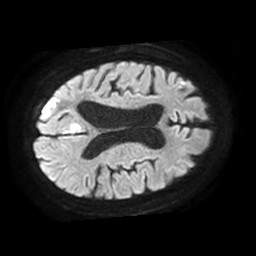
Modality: TRACE
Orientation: axial
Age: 61
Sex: female
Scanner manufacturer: philips
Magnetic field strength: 1.5 T
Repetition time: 3.398 s
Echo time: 0.06922 s